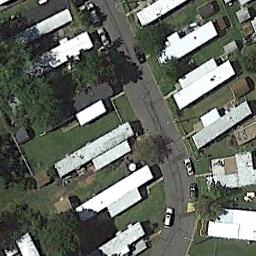
Label: residential